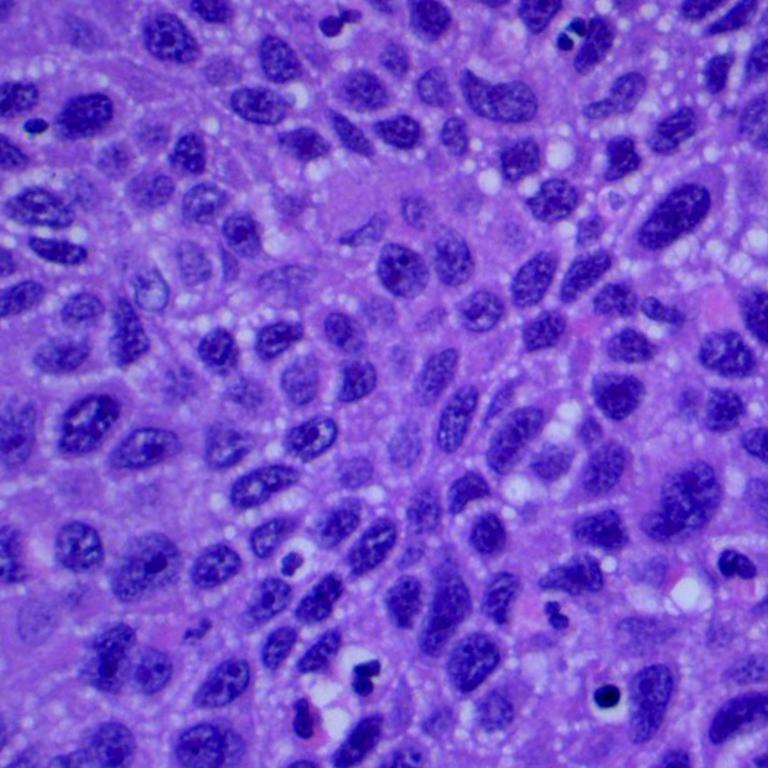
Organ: lung
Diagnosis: squamous carcinomas